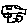
Label: car